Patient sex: F
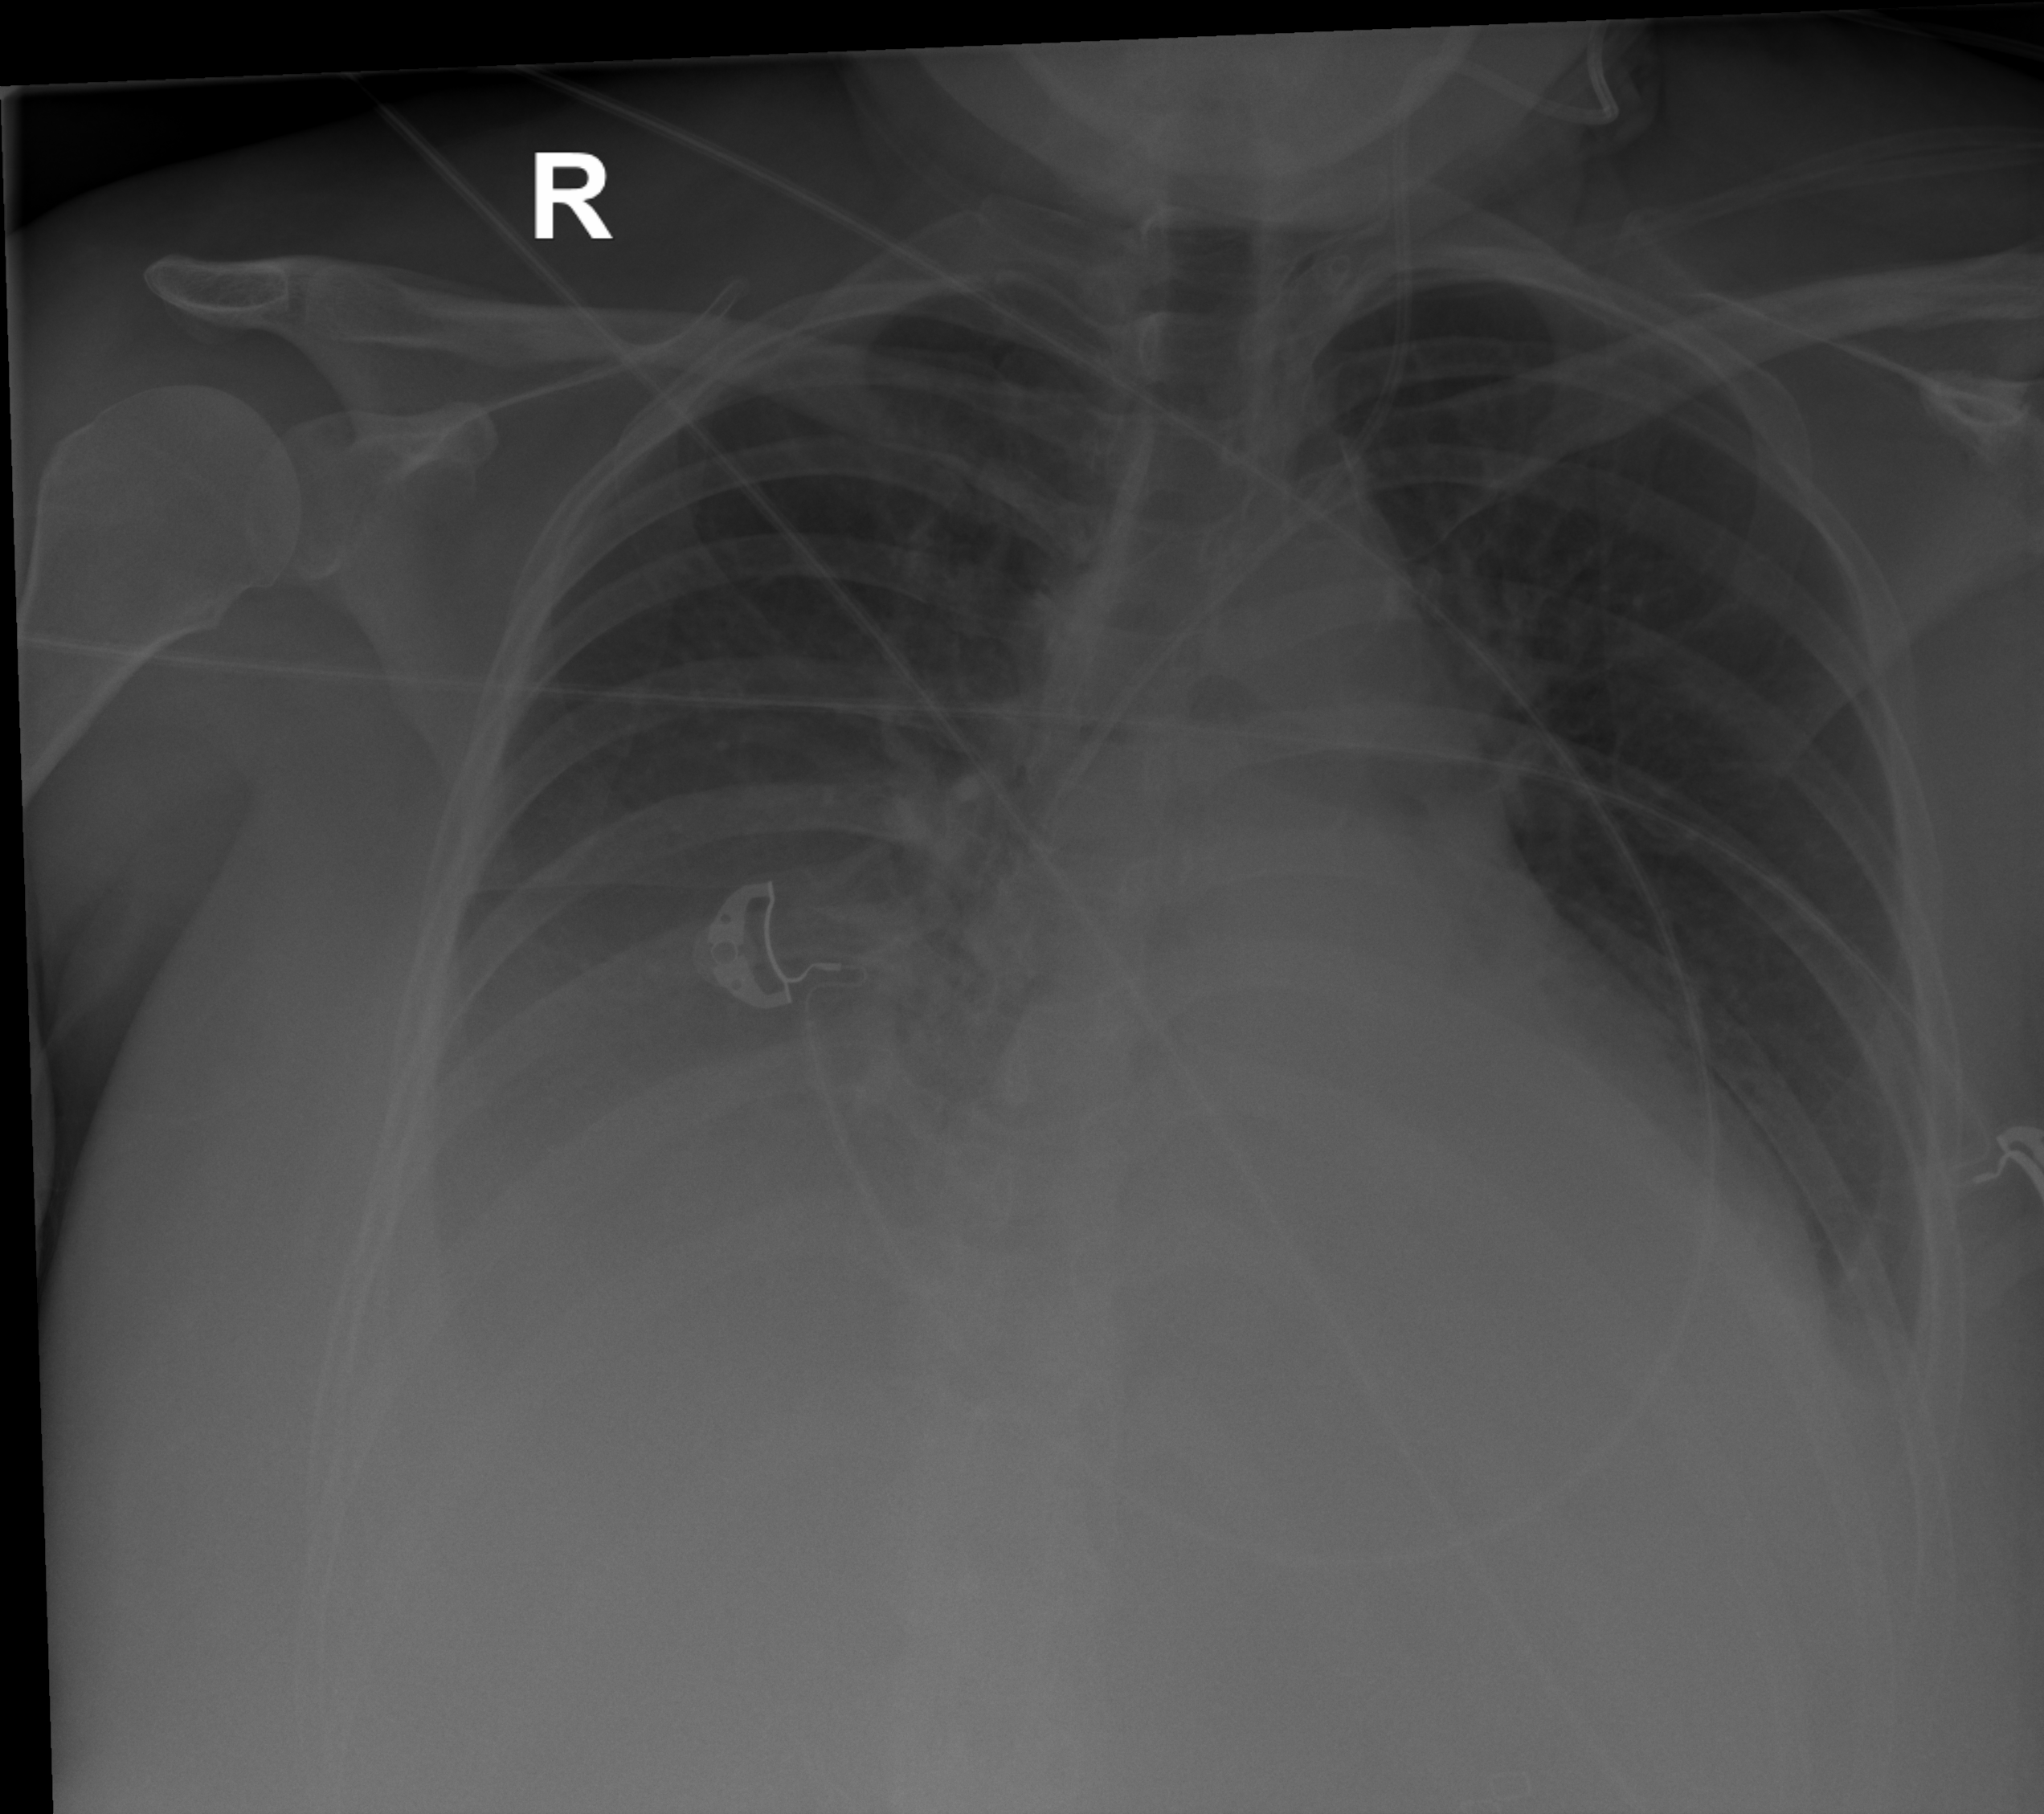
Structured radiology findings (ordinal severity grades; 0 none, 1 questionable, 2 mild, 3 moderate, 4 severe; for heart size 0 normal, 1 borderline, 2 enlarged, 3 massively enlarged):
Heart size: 1
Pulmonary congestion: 2
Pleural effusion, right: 3
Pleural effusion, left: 2
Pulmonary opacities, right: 2
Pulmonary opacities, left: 0
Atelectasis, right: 2
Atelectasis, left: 2